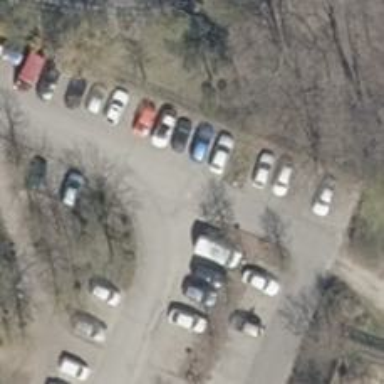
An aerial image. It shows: Parking aisle marked with perpendicular left parking lanes.